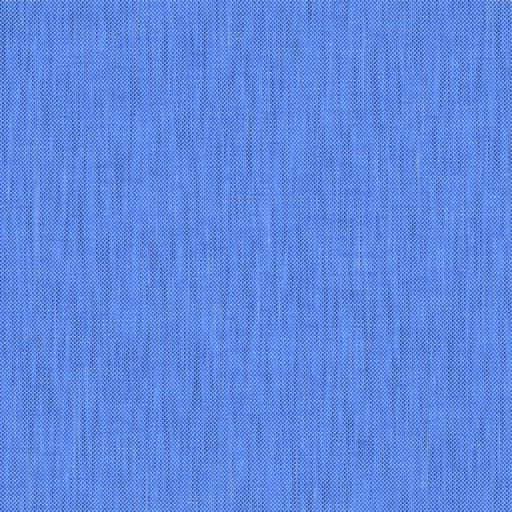
Tags: clean fabric smooth woven